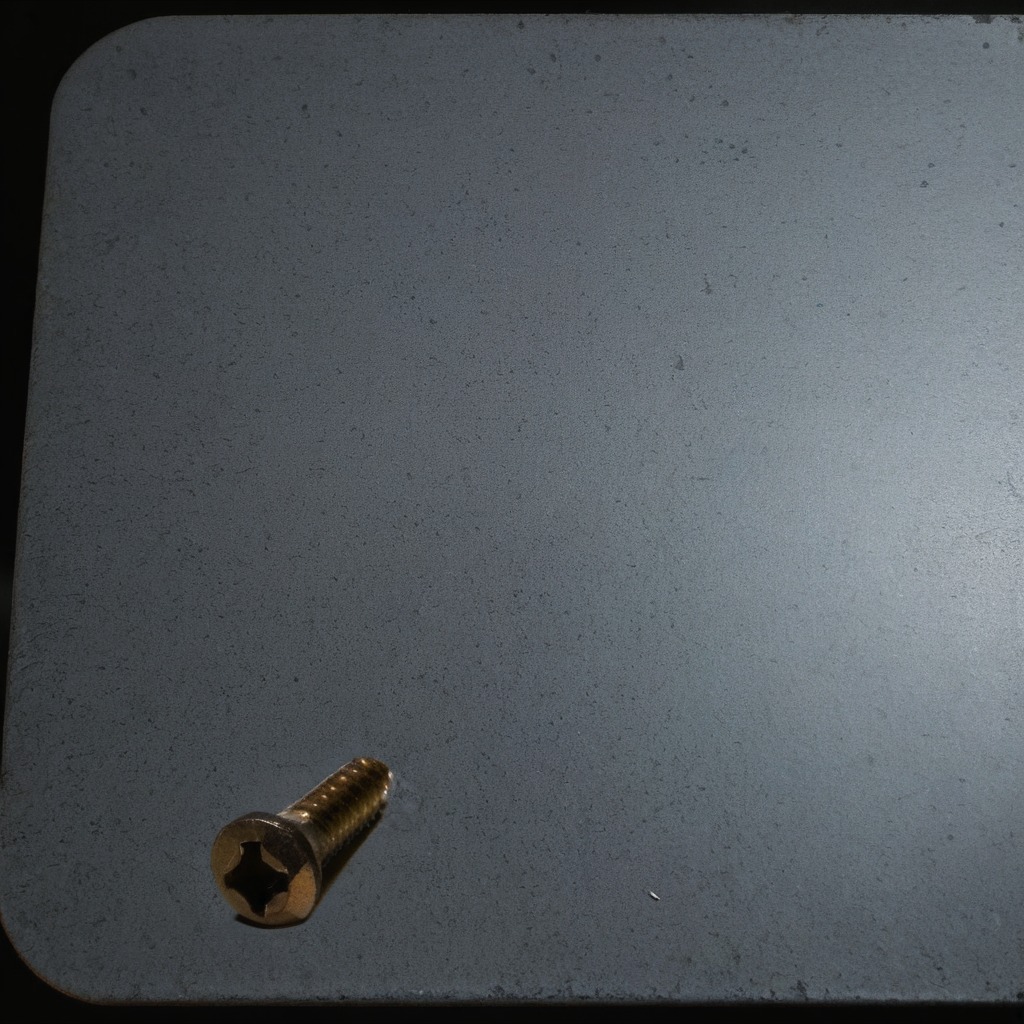
A metal screw is lying on the clean granite table inside a workshop at night dim ambient light soft shadows worn but